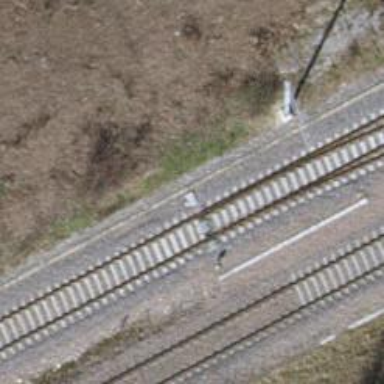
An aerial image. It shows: Railway switch.